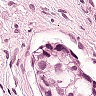
Metastatic tissue present: yes